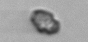
Label: Heterocapsa_rotundata